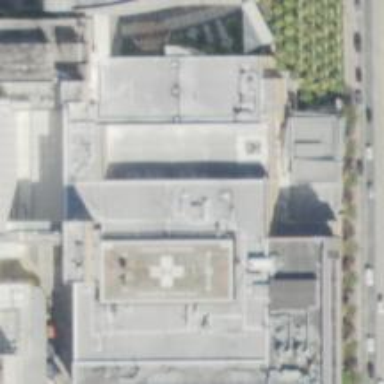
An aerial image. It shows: Hospital building.